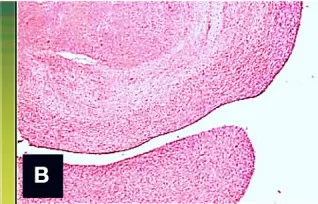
Microscopic view; the neoformation, localized predominantly in the subendocardium, has a polypoid aspect it consists of monomorphic spindle cells, without atypia, dense proliferation, arranged both in parallel bundles Hem-Eos, original magnification x10.
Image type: pathology (h&e)